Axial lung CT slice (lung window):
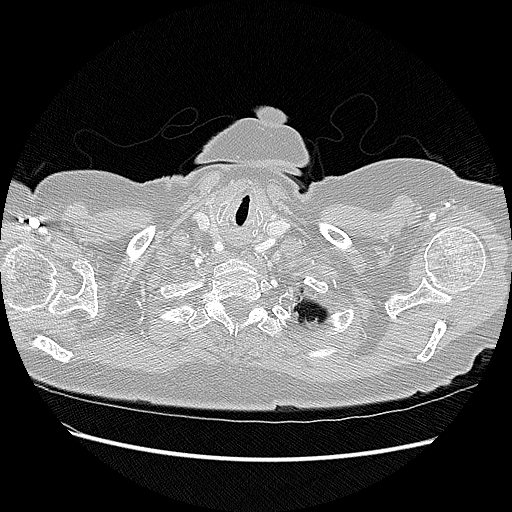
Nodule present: no